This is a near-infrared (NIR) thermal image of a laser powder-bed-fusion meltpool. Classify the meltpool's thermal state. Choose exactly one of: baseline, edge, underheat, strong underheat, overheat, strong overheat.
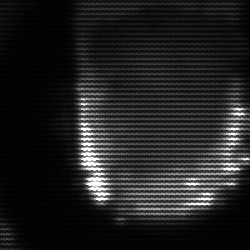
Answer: baseline